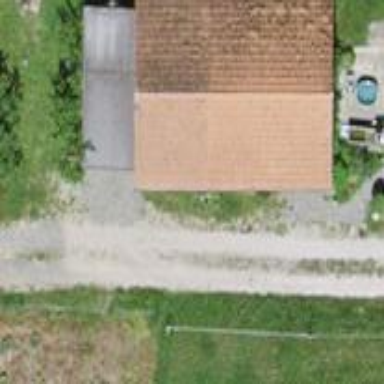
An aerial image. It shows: Garage.